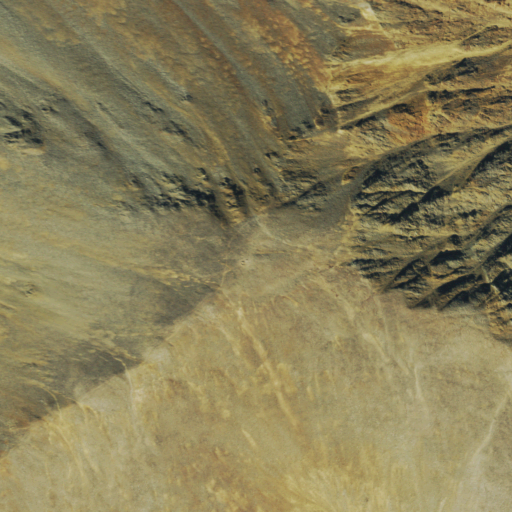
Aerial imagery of mountain in Colorado named Cronin Peak containing barren land, grassland, shrub, and snow